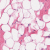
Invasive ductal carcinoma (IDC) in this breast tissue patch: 0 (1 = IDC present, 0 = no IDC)